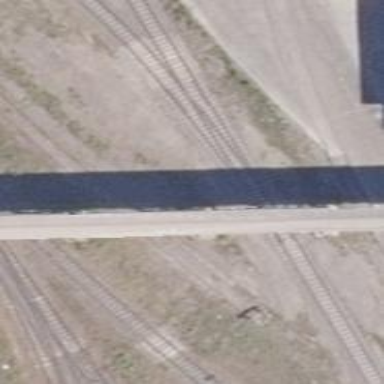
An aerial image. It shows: Railway switch.